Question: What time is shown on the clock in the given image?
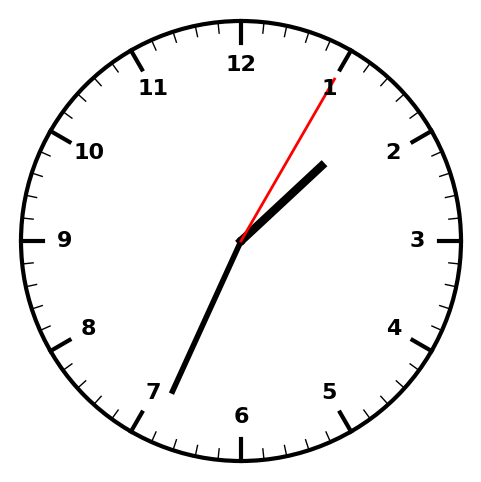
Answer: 01:34:05